Field crop: maize
Growth stage: 2
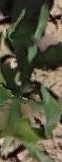
Species: maize